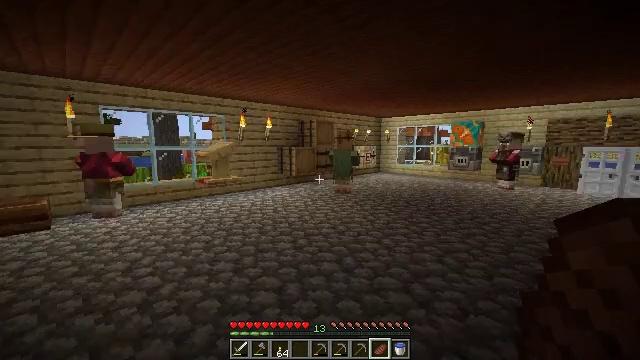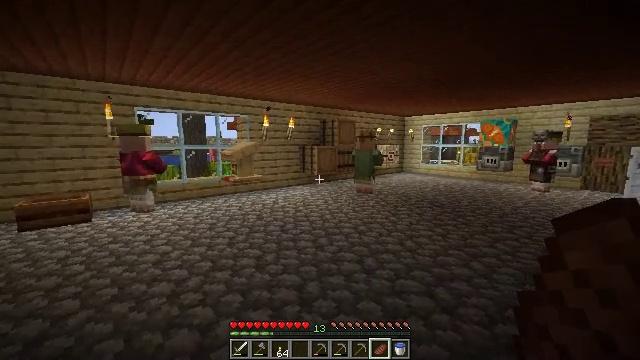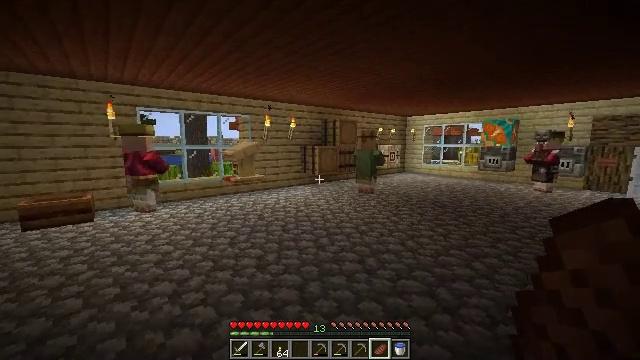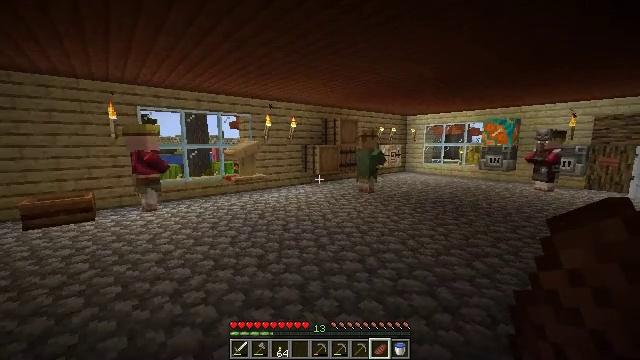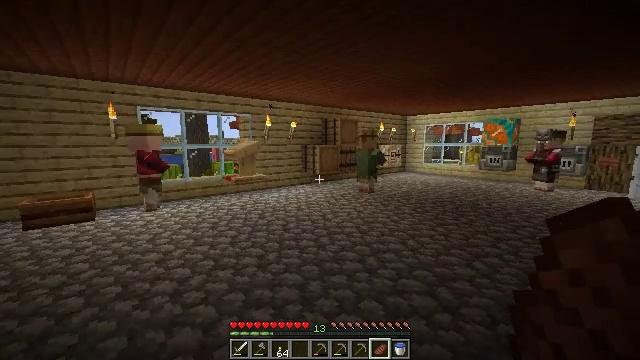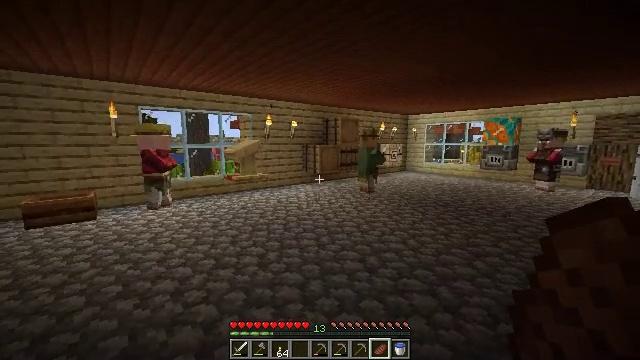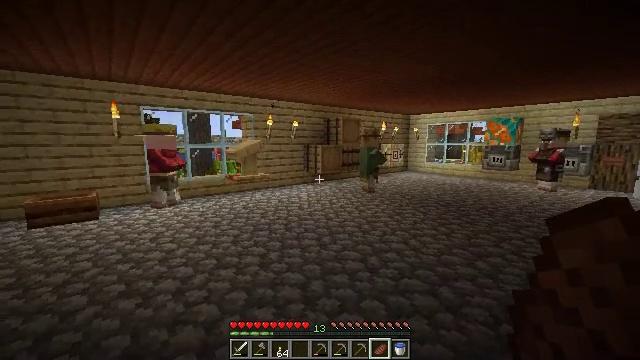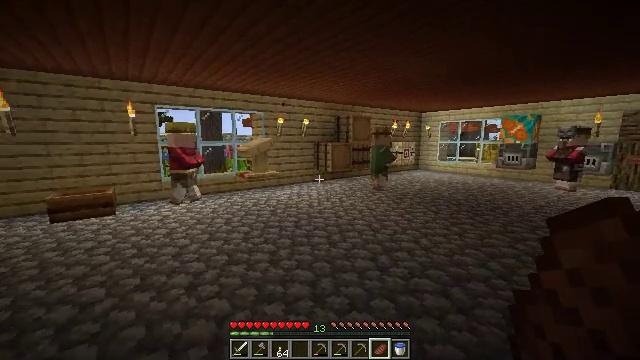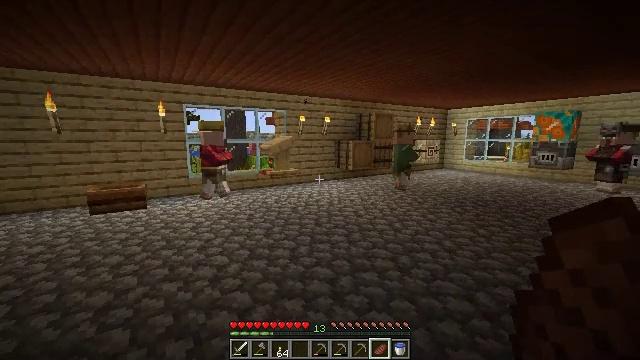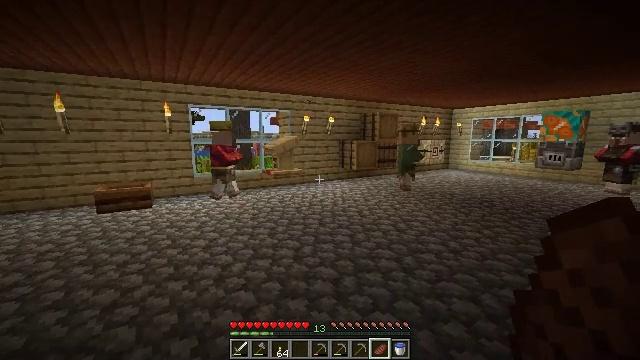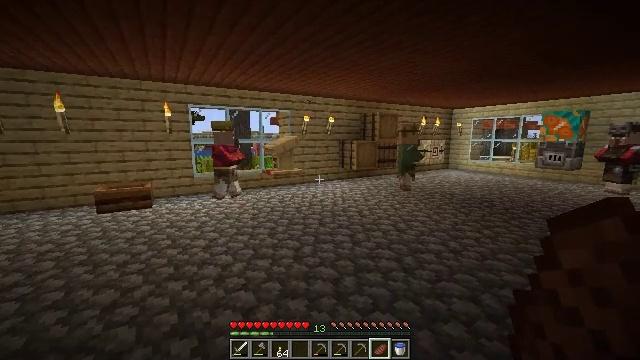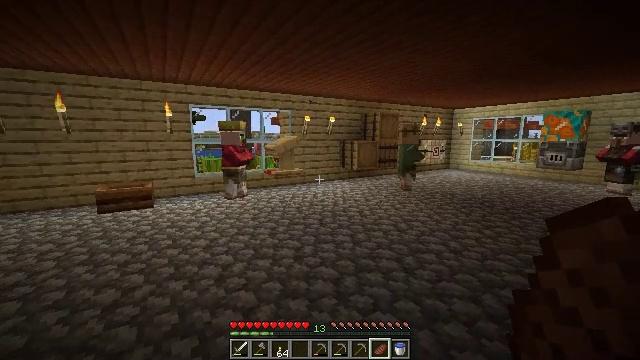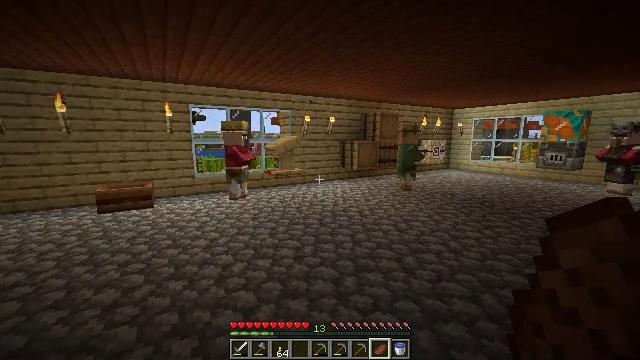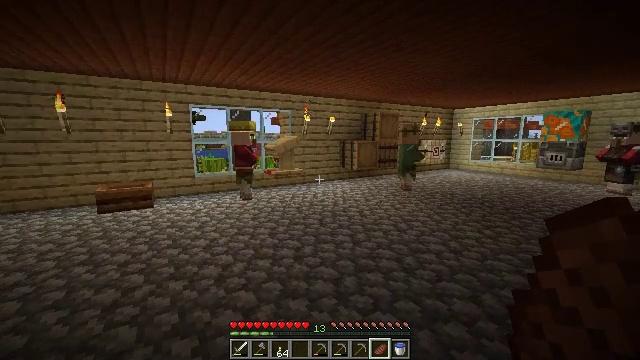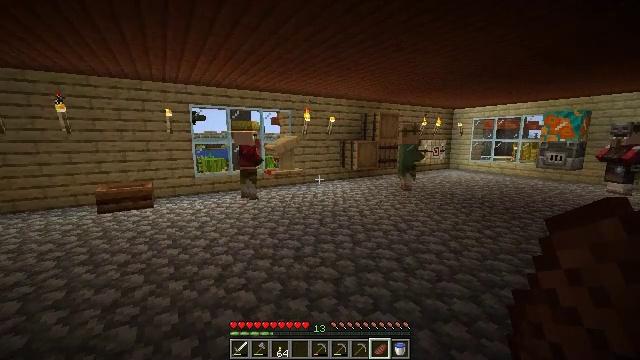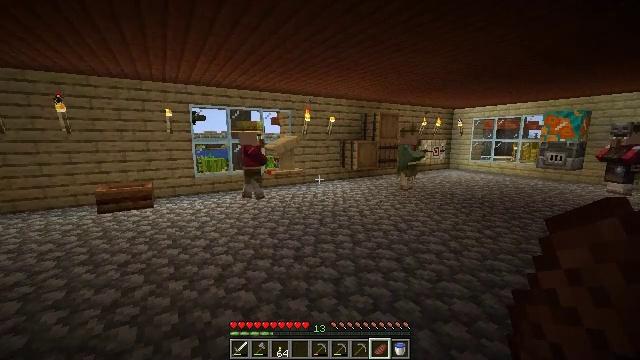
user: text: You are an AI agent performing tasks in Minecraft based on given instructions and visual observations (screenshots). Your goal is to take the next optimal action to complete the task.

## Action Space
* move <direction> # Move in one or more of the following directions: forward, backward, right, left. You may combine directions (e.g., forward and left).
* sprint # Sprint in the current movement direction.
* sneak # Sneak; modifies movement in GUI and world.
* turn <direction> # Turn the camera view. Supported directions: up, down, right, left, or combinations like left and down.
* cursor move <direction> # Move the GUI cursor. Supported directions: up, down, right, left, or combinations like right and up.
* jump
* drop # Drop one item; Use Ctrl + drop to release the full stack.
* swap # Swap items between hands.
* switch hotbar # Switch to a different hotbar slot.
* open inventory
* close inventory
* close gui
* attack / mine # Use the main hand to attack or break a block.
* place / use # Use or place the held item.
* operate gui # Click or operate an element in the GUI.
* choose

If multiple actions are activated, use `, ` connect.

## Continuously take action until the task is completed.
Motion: motion action
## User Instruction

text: Mine the cobblestone slab.
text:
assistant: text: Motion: turn left
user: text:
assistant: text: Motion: no_op
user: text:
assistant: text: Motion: no_op
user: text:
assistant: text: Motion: no_op
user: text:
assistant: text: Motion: no_op
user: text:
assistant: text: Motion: no_op
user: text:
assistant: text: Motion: turn left
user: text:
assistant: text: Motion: turn left
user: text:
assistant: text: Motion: no_op
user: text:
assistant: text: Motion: no_op
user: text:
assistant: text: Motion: no_op
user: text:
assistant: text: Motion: no_op
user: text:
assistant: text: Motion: no_op
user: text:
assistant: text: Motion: no_op
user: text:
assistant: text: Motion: no_op
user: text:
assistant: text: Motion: no_op
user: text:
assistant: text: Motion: no_op
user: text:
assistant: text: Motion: no_op
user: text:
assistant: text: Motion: no_op
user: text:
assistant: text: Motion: no_op
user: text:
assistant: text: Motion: no_op
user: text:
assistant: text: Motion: no_op
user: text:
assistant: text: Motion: no_op
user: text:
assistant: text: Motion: no_op
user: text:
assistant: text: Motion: turn left
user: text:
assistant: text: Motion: no_op
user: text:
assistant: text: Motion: no_op
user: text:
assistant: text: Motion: no_op
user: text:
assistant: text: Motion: no_op
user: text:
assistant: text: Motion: no_op